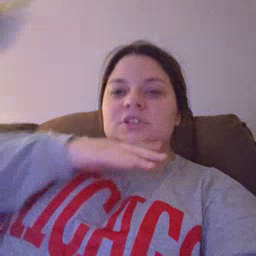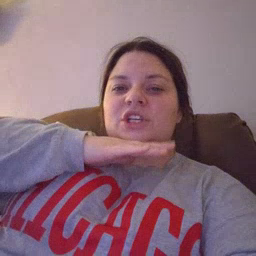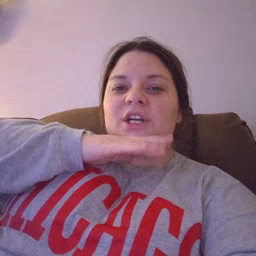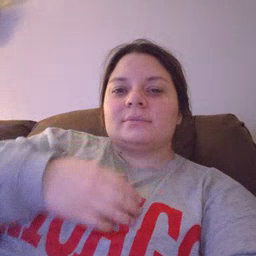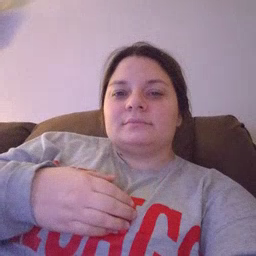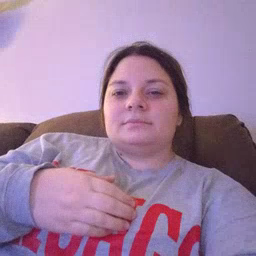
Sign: dirty